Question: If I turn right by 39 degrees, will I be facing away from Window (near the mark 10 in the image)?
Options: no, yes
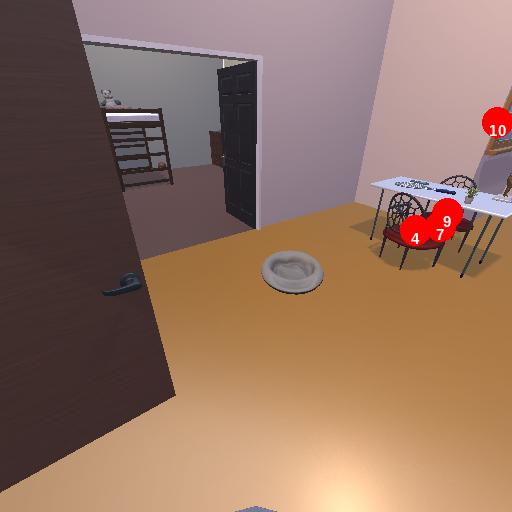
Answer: no